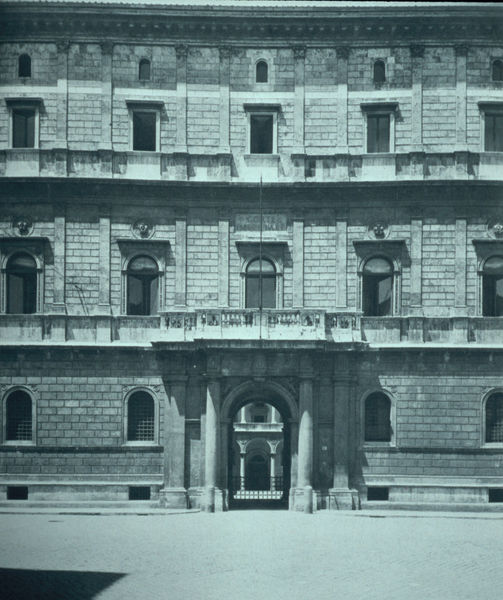
Titel: Palazzo della Cancelleria (Mittelteil der Fassade)
Künstler: Baccio Pontelli
Standort: Roma
Institution: Palazzo della Cancelleria
Schlagwörter: schatten, weiß, fenster, glas, grau, licht, pfeiler, schwarz, straße, säule, säulen, tür, dach, gebäude, haus, schloss, architektur, sockel, stein, steine, brüstung, gitter, sonne, boden, renaissance, fensterläden, rund, balkon, bogen, fassade, italien, sonnenlicht, mauer, ziegel, backstein, hof, platz, pilaster, sepia, rundbogen, fahnenmast, detail, symmetrie, streifen, durchgang, geländer, tor, lichtreflexe, foto, fotografie, photographie, bögen, eingang, innenhof, ruine, umgang, veranda, gewölbe, palast, palazzo, stockwerk, torbogen, balustrade, mauerwerk, symmetrisch, schwarz-weiss, kapitelle, kapitell, photo, fries, aussenansicht, portal, rustika, sims, ziegelsteine, gesims, fenstergitter, mauern, residenz, rundbögen, florenz, rechteckig, baldachin, etagen, geschosse, herrenhaus, ballustrade, kellerfenster, klassik, stockwerke, hasu, klassisch, toskana, klassizistisch, bauwerk, lisenen, drei geschosse, horizontale gliederung, poller, balkonbrüstung, romanisch, ordnung, fensterfront, emporen, zahnung, kolumne, fasade, unbewohnt, kolumnen, blaustich, bbrüstung, leerstehend, mauerei, setine, frontale aufnahme, tor#, fk, klassis